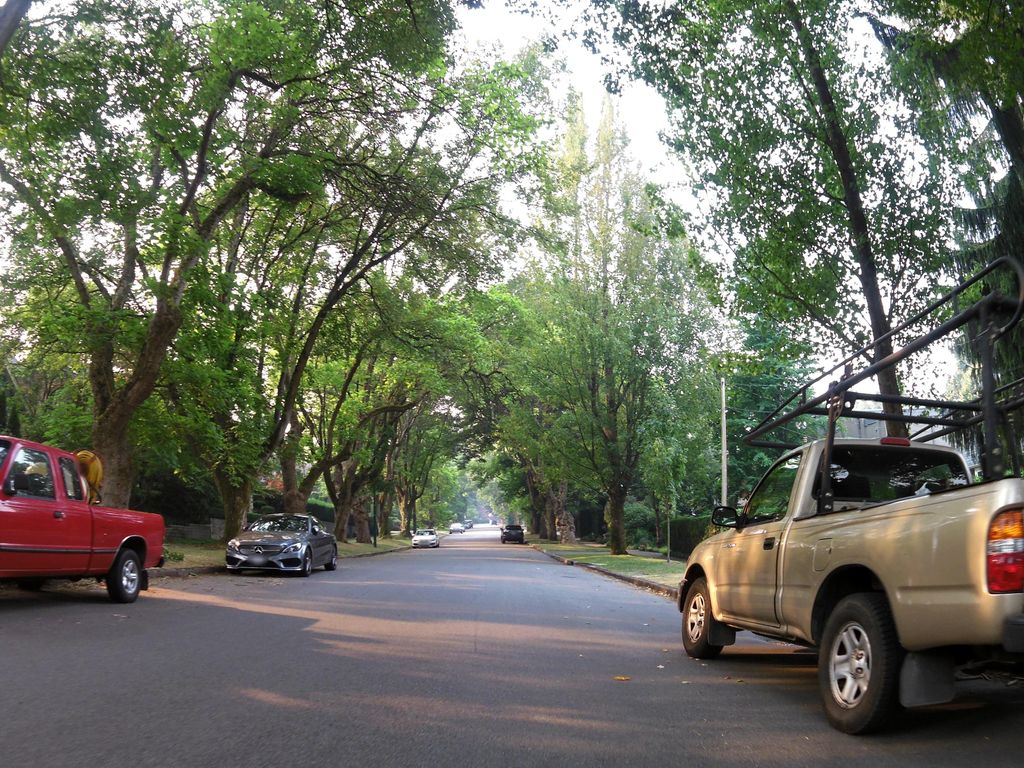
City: vancouver